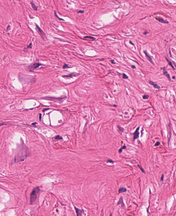
Tumor epithelial tissue: no
Tumor-associated stroma tissue: yes
Normal tissue: no